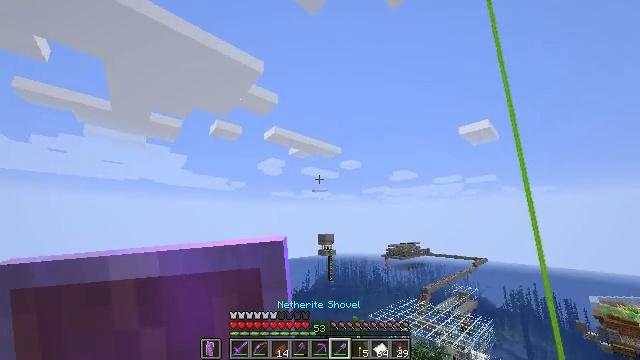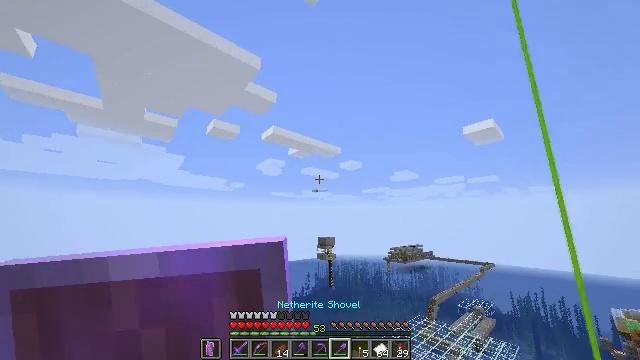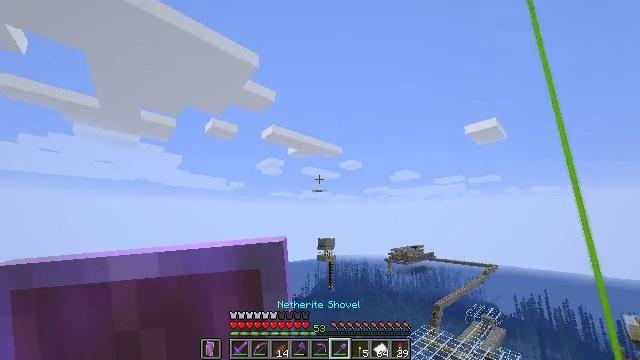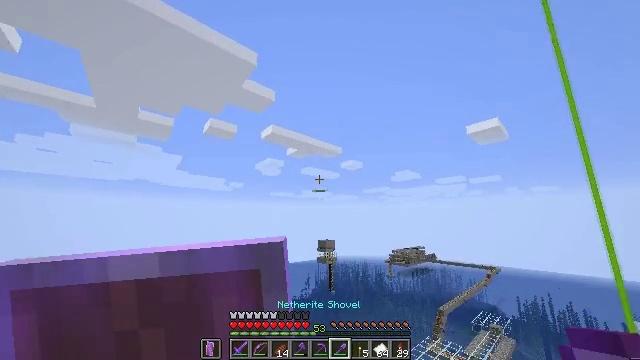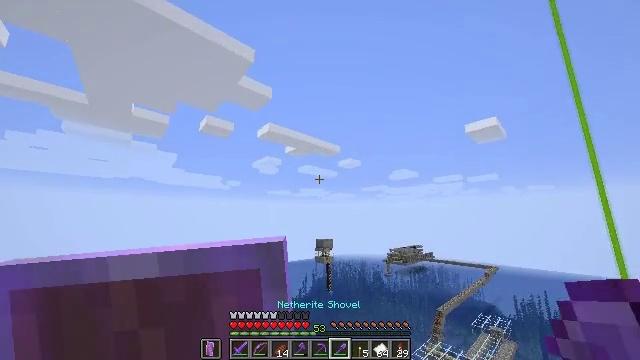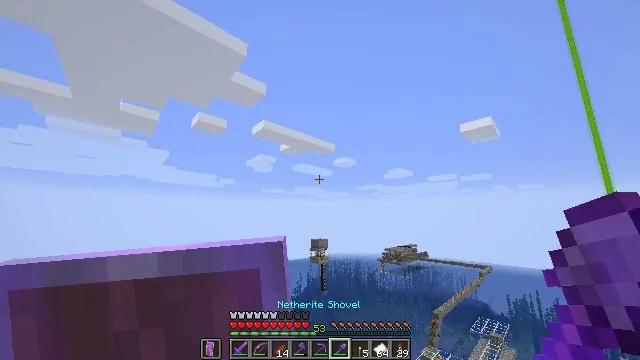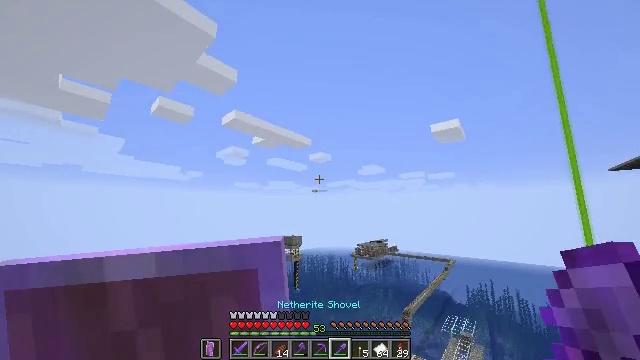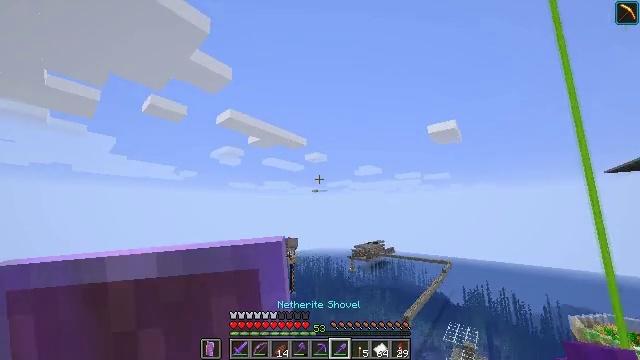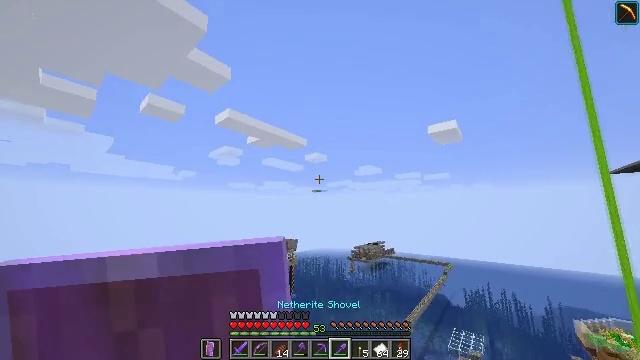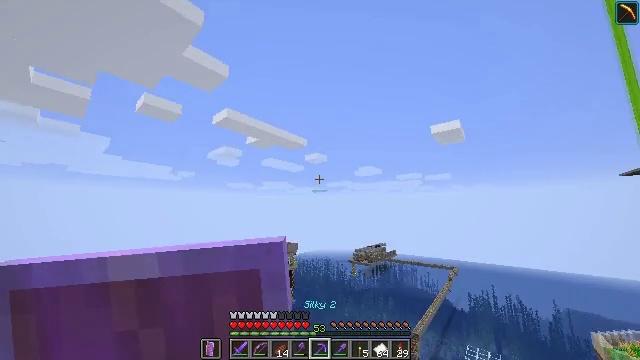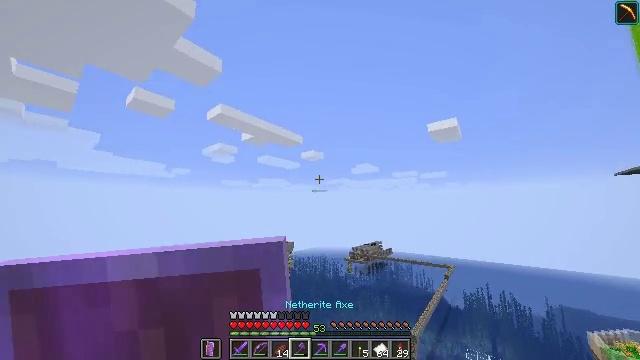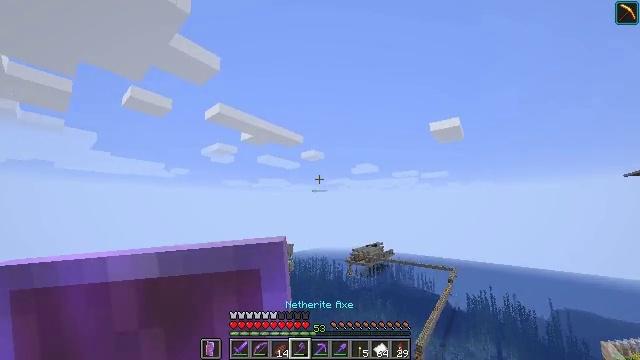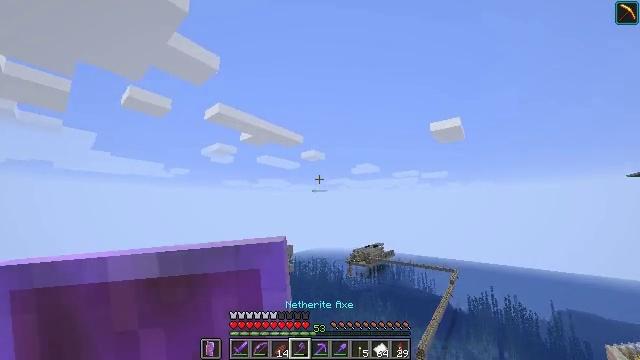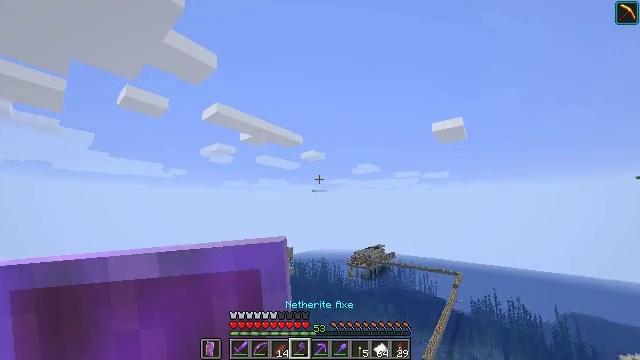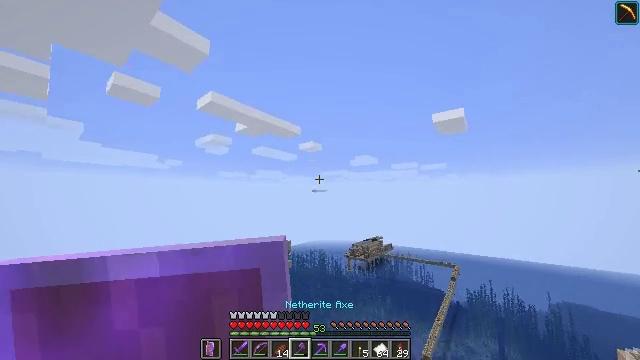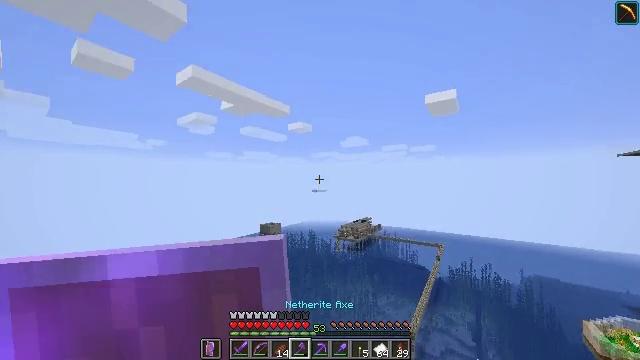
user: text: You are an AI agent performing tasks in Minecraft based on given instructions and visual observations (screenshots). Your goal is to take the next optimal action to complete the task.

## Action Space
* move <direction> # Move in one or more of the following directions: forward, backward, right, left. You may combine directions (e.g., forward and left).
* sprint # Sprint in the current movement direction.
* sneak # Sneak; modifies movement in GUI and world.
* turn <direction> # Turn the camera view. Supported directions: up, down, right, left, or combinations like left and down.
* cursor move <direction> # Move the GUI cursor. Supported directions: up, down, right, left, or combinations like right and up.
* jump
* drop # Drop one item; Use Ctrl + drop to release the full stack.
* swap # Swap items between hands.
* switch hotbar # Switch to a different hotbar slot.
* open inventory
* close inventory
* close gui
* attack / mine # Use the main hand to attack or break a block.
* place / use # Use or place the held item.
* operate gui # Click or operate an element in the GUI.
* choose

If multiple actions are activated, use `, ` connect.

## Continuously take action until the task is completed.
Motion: motion action
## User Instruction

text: craft item air
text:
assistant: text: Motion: move forward, sprint
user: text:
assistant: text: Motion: move forward, sprint
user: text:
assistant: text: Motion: move forward, sprint
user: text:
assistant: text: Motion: move forward, sprint
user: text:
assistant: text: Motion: move forward, sprint, turn right
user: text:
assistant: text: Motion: move forward, sprint, turn right and down
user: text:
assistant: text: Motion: move forward, sprint, turn right
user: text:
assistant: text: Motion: move forward, sprint
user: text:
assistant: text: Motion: move forward, sprint
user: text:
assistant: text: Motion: move forward, sprint, turn right
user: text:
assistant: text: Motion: move forward, sprint
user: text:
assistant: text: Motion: move forward, sprint
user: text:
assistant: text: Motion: move forward, sprint
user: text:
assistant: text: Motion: move forward, sprint, turn down
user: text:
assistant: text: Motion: move forward, sprint, turn right and down
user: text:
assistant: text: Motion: move forward, sprint, turn right and down
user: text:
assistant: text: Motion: move forward, sprint, turn right and down
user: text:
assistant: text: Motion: move forward, sprint, turn right and down
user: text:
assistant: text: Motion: move forward, sprint, turn down
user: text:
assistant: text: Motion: move forward, sprint
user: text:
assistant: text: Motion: move forward, sprint, turn right
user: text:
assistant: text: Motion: move forward, sprint, turn right
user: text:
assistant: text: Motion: move forward, sprint, turn right and down
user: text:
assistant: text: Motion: move forward, sprint
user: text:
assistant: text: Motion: move forward, sprint
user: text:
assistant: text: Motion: move forward, sprint, turn left and down
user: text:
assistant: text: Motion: move forward, sprint, turn down
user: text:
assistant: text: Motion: move forward, sprint, turn down
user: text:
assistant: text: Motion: move forward, sprint, turn down
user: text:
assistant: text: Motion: move forward, sprint